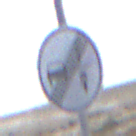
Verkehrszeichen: EndeVerbotUeberholenEinspurigeFahrzeuge
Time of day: Midday
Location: Outdoor (Nature)
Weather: PartlyCloudy
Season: NotSpecified
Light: Natural